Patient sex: F
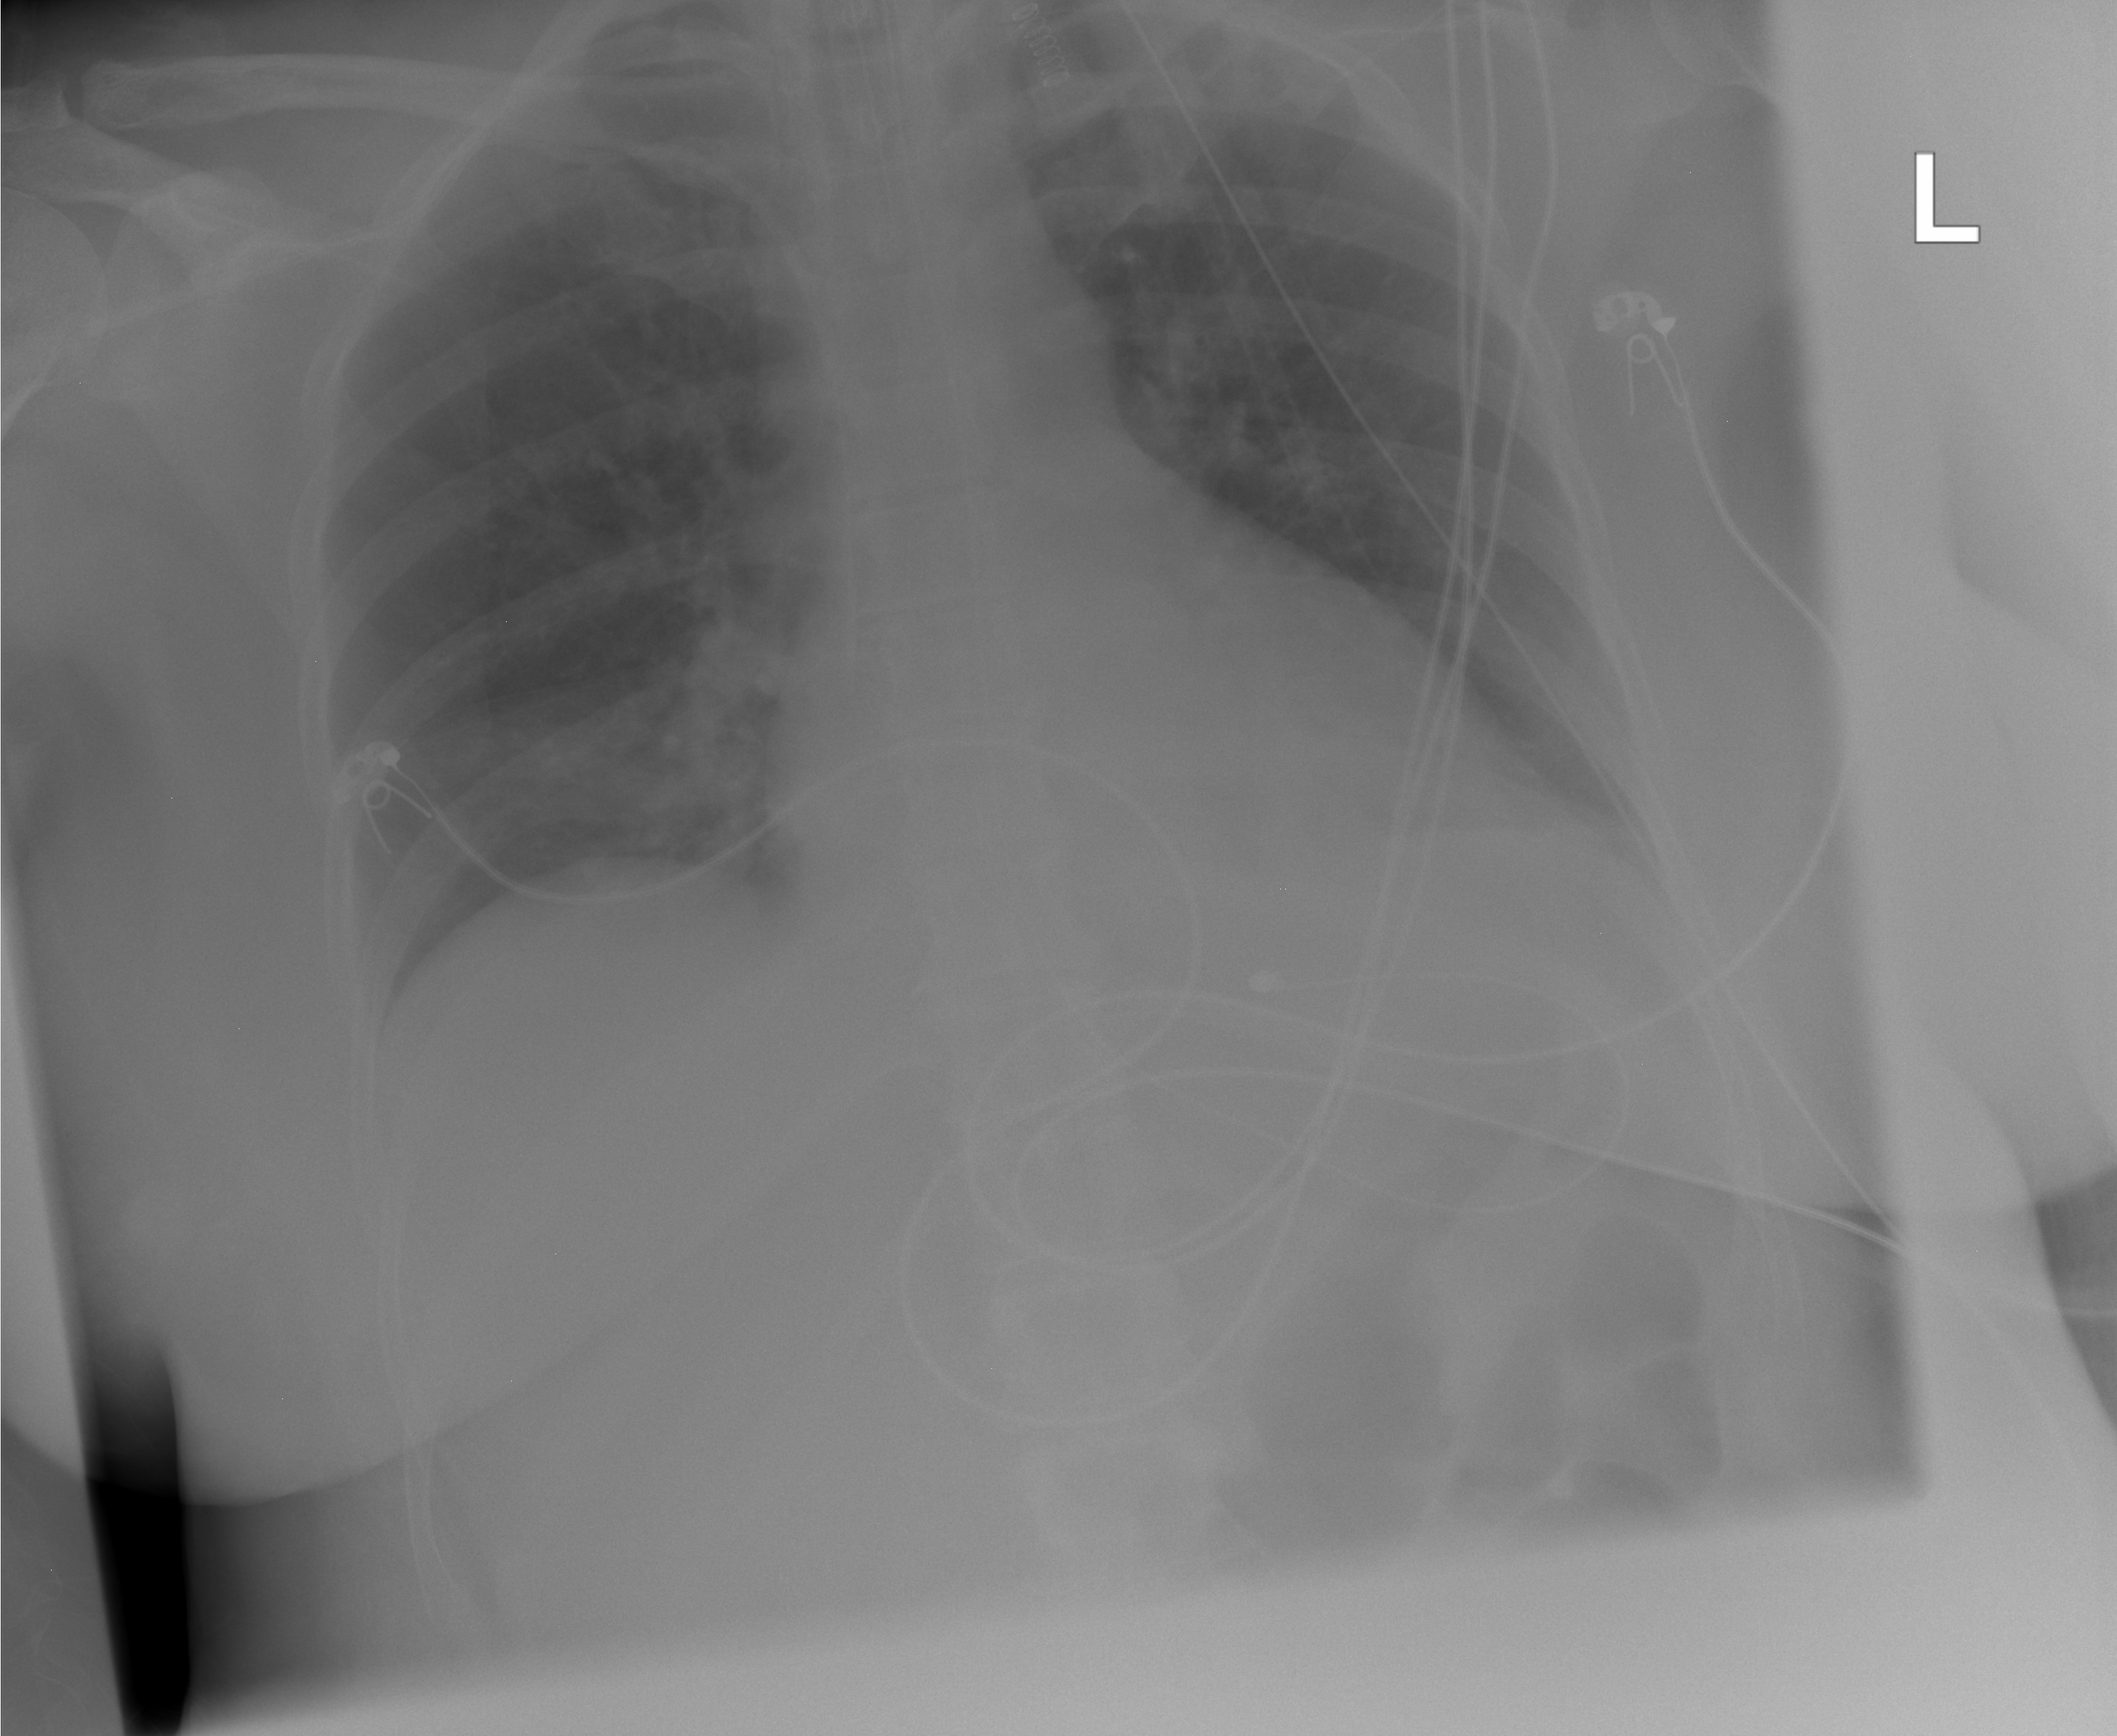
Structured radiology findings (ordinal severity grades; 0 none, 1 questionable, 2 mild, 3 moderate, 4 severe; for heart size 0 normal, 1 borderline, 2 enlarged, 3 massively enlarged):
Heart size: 1
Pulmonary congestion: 0
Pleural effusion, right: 0
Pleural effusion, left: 0
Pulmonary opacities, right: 0
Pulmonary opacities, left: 0
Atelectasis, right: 2
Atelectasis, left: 2